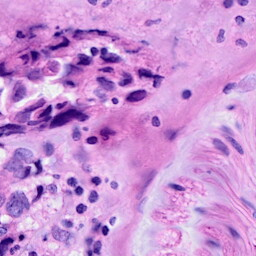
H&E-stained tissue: Breast